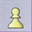
Piece: wP